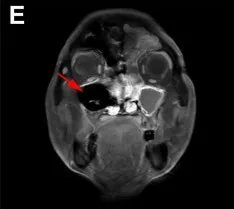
MRI findings of the case. Coronal.
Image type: radiology (mri)